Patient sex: M
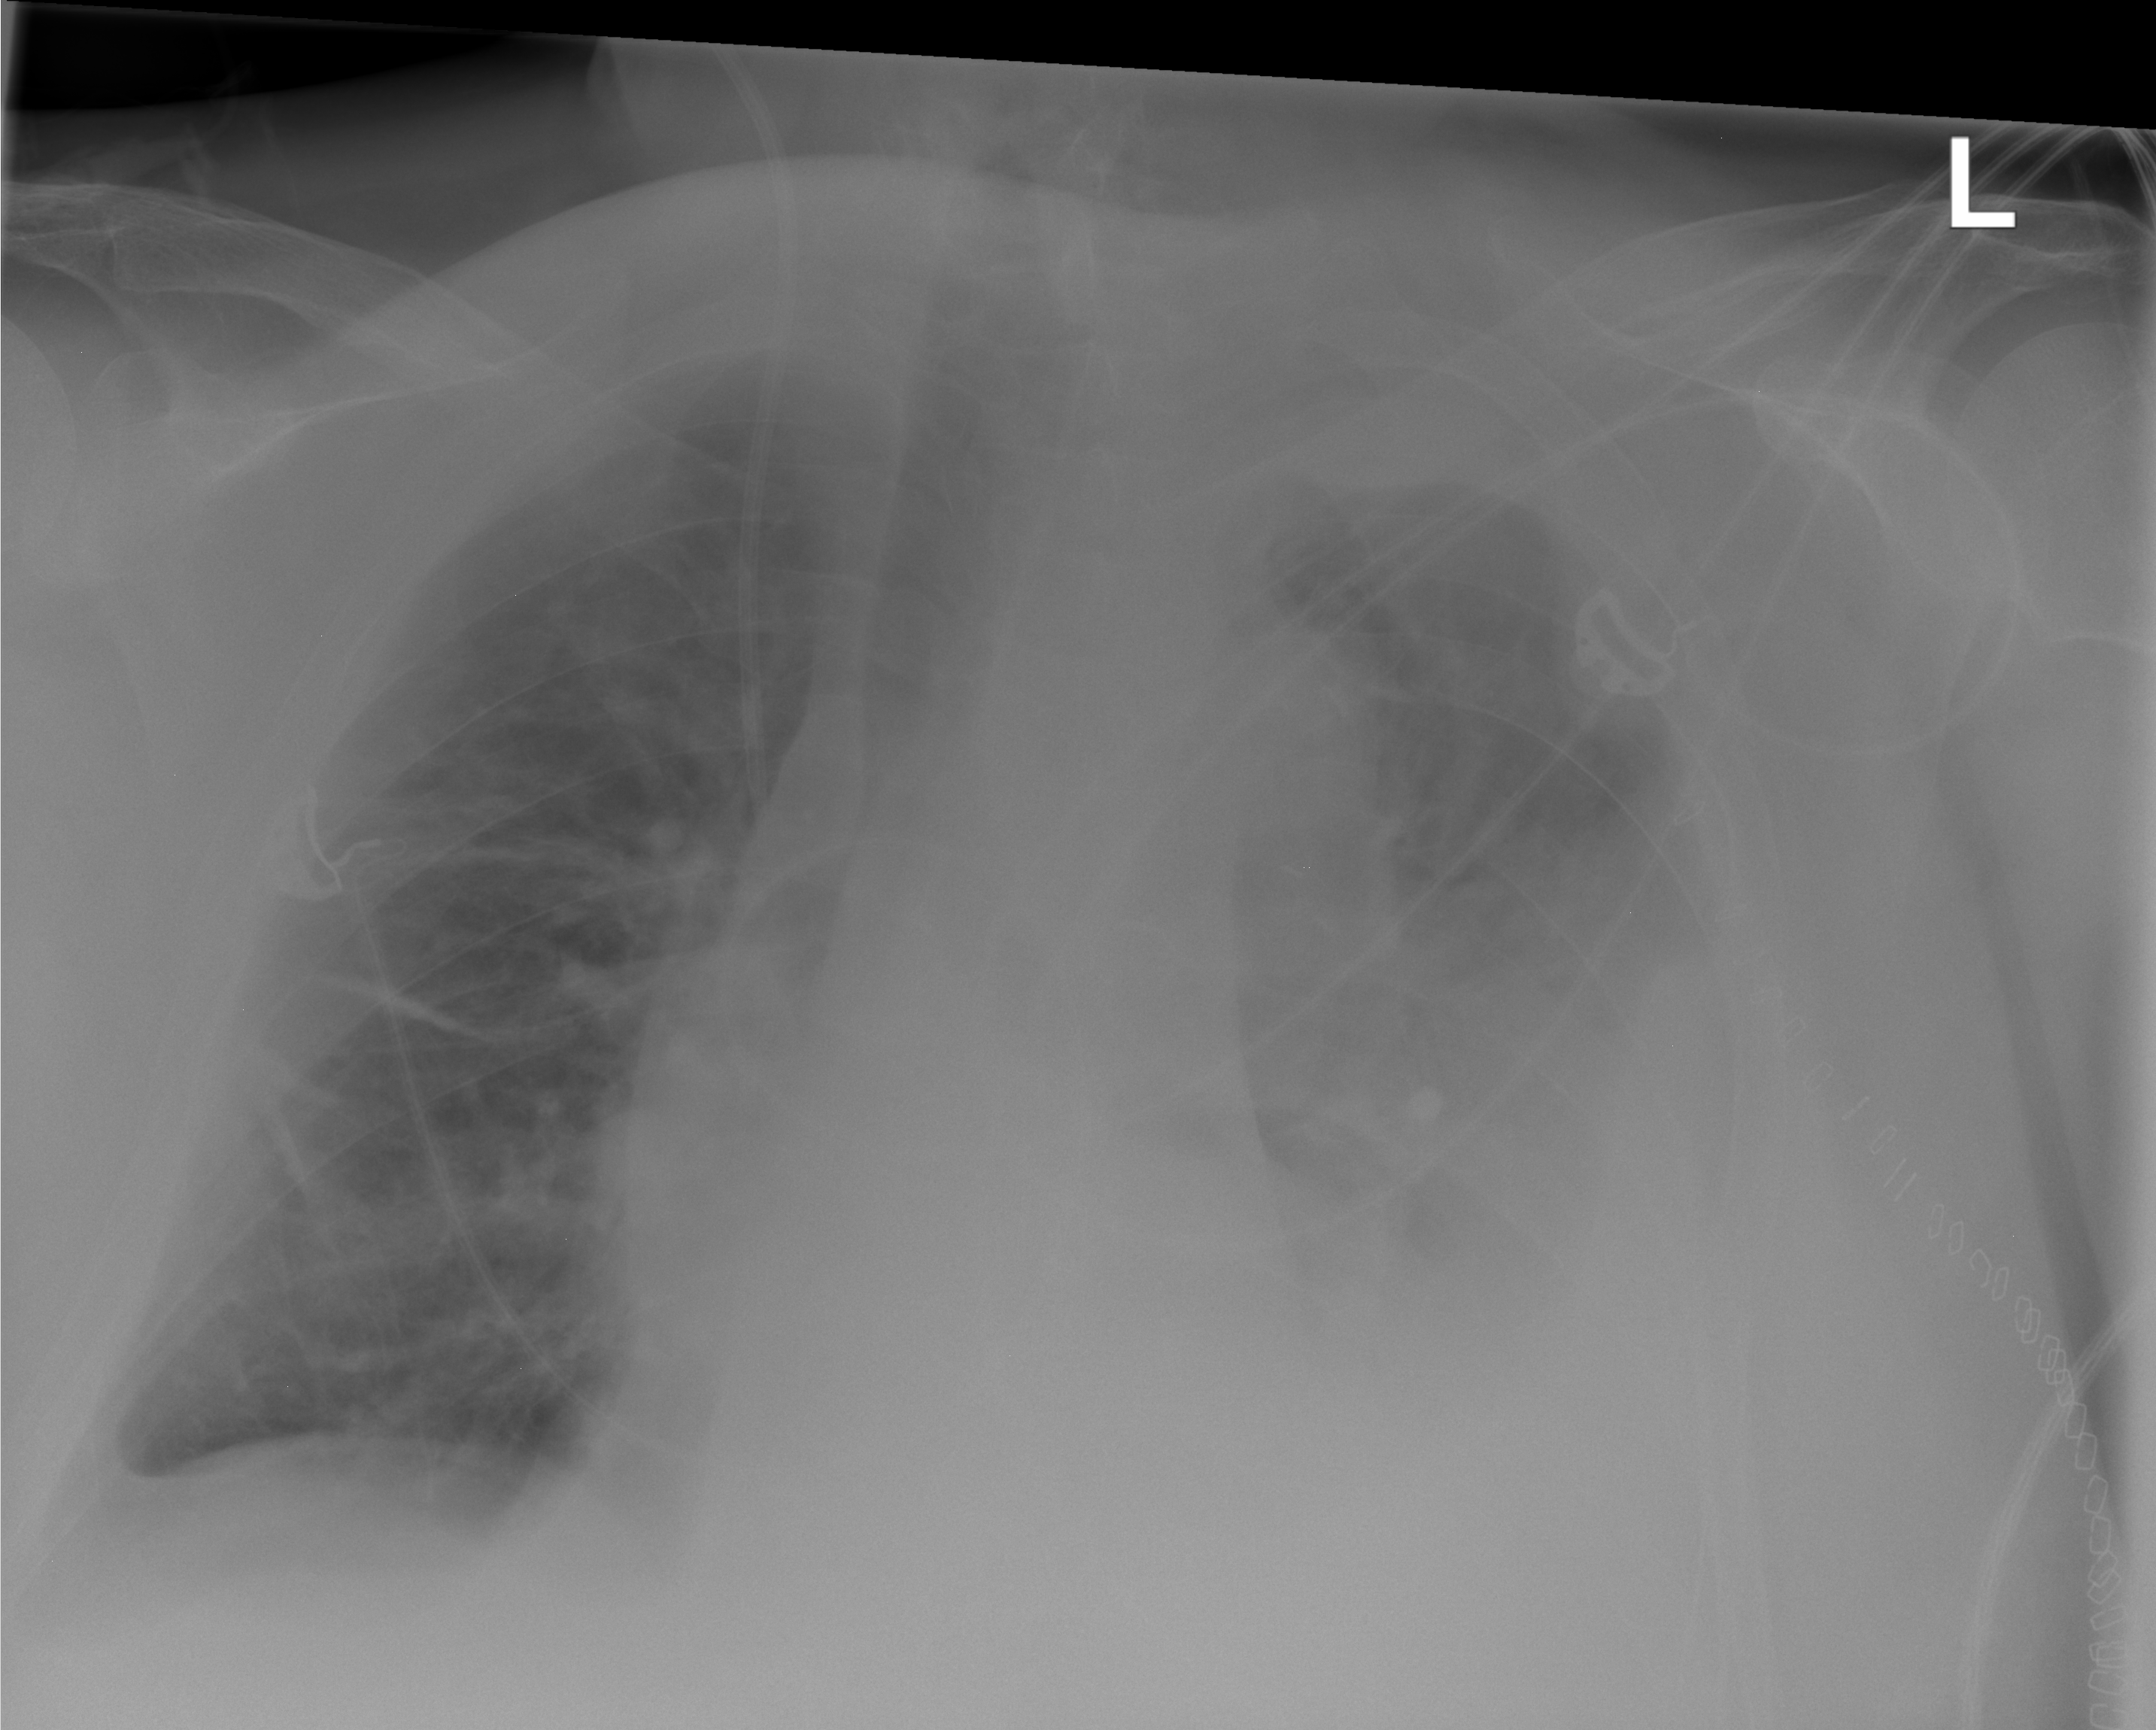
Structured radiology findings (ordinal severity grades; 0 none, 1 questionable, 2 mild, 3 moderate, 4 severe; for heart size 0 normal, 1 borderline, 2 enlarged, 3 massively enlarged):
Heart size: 2
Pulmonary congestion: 2
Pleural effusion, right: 2
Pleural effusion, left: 3
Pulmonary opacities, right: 1
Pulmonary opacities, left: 3
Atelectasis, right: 2
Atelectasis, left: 3